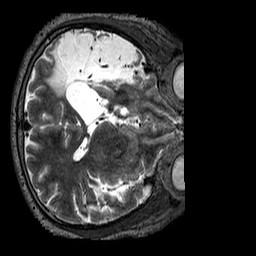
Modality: T2w
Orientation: axial
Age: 50
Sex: male
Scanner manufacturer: siemens
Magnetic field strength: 3 T
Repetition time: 3.2 s
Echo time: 0.567 s